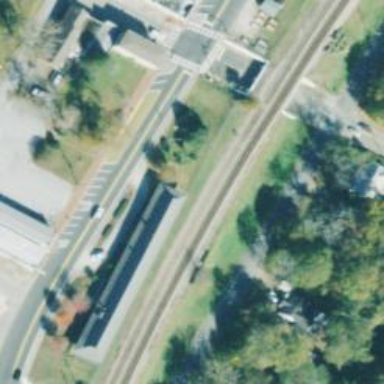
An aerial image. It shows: Railway siding for service.